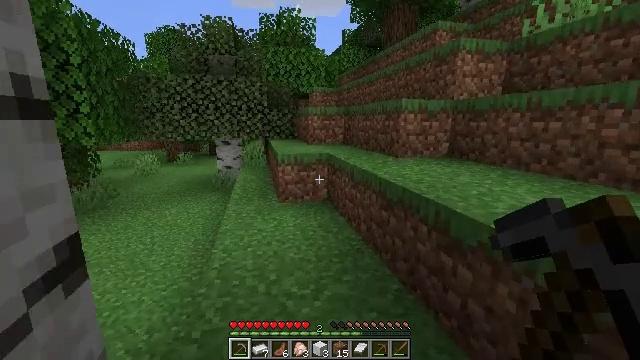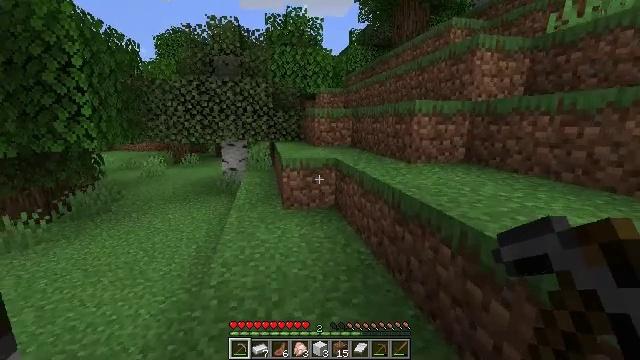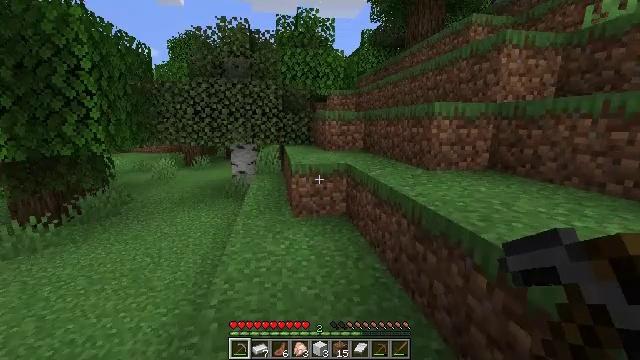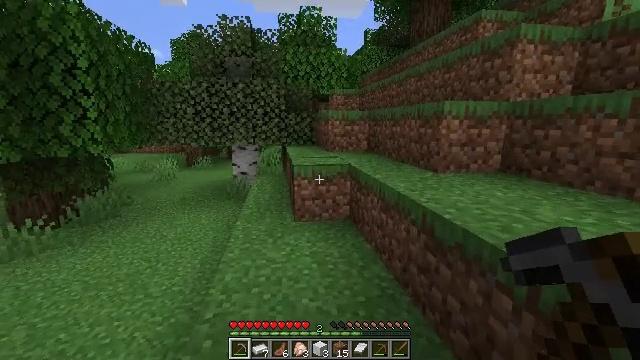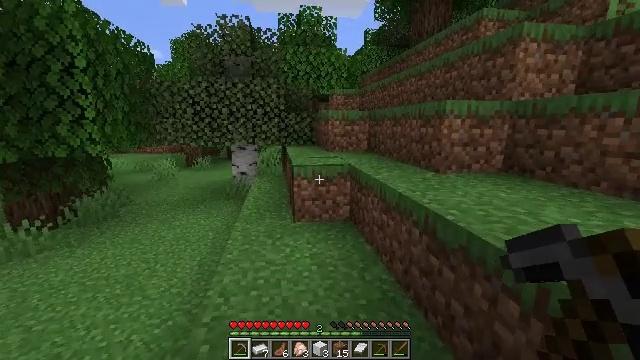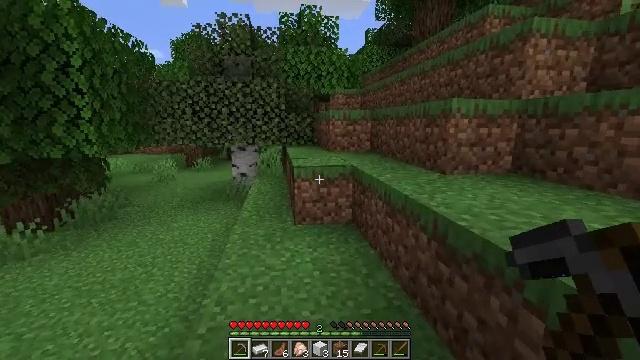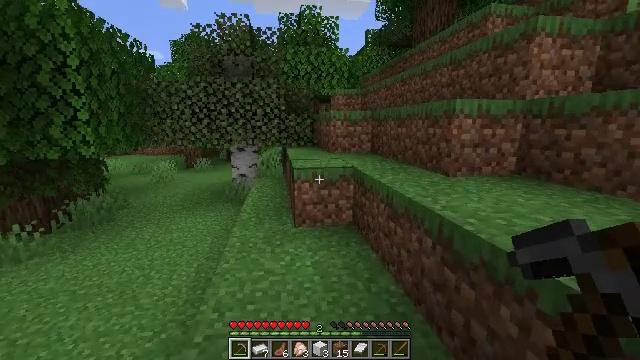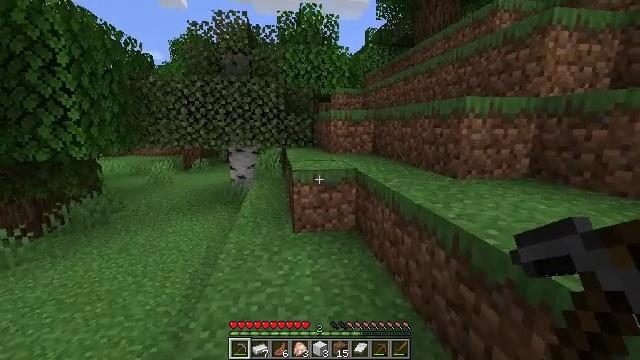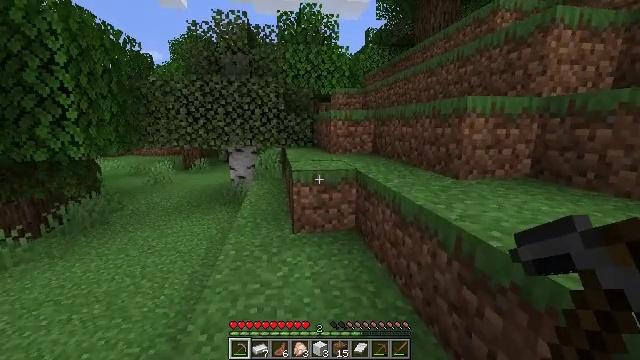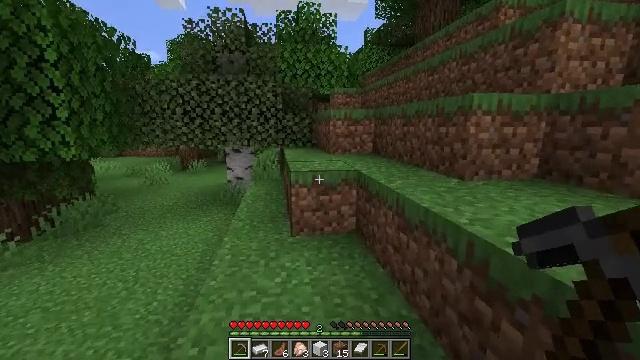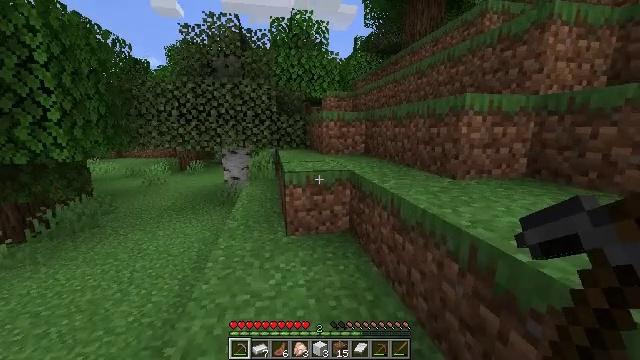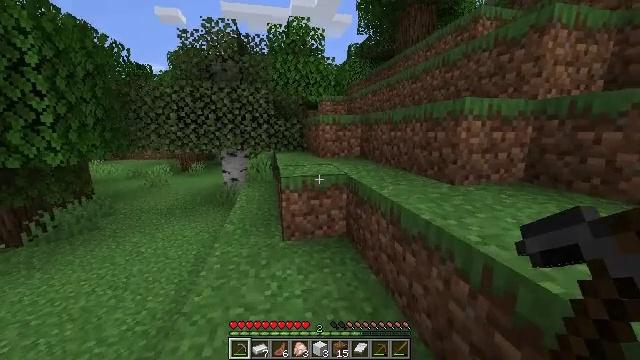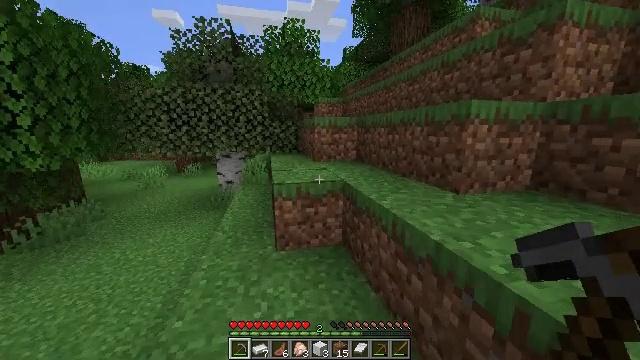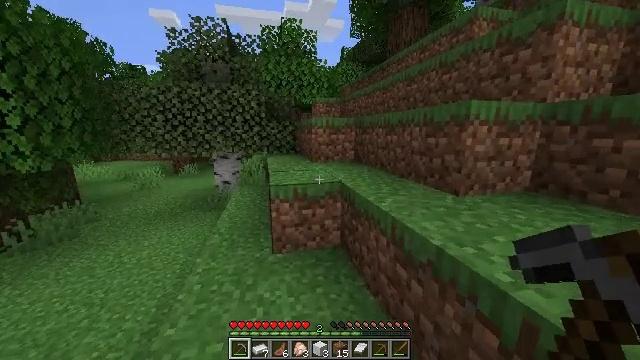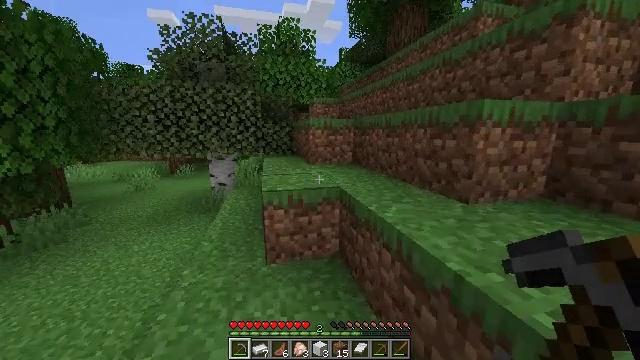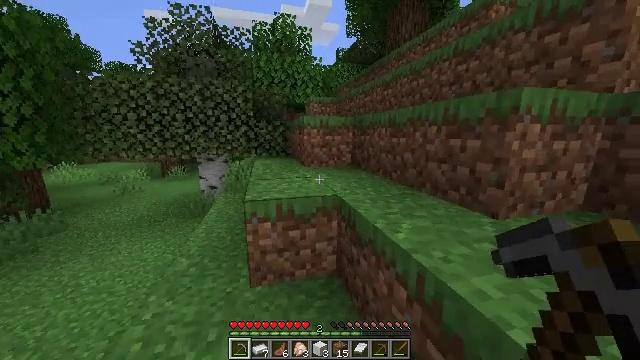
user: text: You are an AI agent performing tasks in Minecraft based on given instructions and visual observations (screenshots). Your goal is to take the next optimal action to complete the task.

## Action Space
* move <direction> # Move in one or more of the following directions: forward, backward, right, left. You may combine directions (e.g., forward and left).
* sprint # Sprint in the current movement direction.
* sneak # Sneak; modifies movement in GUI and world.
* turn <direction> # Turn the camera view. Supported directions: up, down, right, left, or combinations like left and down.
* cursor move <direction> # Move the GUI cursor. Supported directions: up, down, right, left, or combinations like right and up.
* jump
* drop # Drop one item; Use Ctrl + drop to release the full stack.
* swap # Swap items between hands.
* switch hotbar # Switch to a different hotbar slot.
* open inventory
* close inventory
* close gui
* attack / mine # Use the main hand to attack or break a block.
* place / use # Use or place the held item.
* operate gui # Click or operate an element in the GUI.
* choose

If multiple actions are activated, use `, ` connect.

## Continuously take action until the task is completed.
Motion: motion action
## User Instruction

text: Gather the chest from its place.
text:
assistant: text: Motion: move forward, turn left
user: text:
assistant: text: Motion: move forward, turn left
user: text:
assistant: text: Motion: no_op
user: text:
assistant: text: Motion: no_op
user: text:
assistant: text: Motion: move forward
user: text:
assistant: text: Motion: move forward
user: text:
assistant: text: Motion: no_op
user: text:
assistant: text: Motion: no_op
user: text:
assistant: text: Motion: move forward
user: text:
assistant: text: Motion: move forward, turn right
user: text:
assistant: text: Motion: move forward
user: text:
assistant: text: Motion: move forward, turn right
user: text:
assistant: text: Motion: move forward
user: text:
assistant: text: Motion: move forward
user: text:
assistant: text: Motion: move forward
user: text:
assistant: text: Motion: move forward, jump
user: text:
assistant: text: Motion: move forward, turn right, jump
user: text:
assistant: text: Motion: move forward, turn right, jump
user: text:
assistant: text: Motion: move forward, turn right, jump
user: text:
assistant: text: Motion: move forward, turn right, jump
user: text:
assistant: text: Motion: move forward
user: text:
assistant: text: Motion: move forward
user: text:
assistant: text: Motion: move forward
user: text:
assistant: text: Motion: move forward
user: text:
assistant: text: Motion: move forward, jump
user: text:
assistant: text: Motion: move forward, jump
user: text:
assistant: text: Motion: move forward, jump
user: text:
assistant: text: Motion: move forward, jump
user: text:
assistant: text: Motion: move forward, jump
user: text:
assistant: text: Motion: move forward